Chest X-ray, AP view. Patient: 48 years old, sex F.
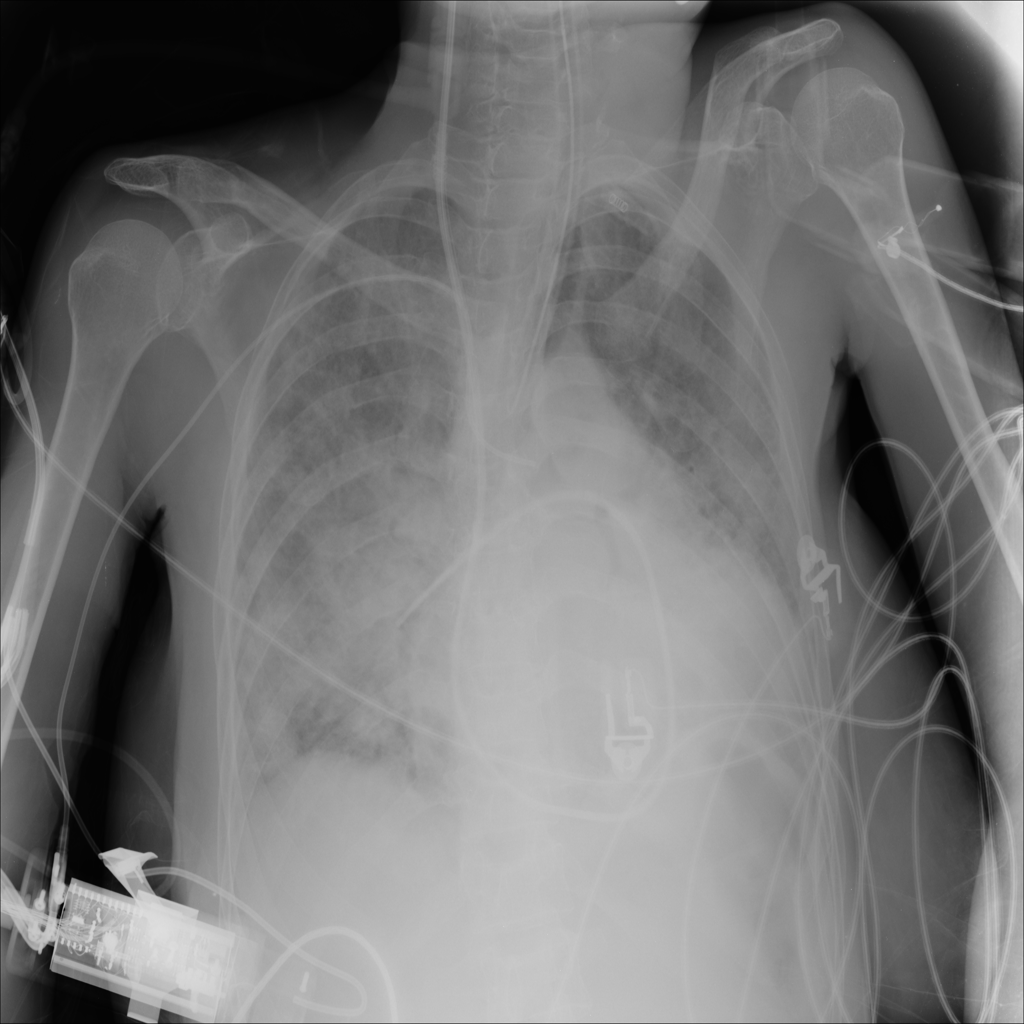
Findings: Effusion